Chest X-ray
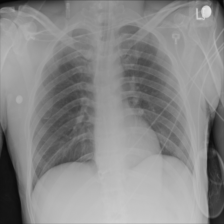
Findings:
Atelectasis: negative
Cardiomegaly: negative
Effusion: negative
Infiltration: negative
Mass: negative
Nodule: negative
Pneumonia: negative
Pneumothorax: negative
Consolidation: negative
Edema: negative
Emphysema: negative
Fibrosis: negative
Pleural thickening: negative
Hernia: negative